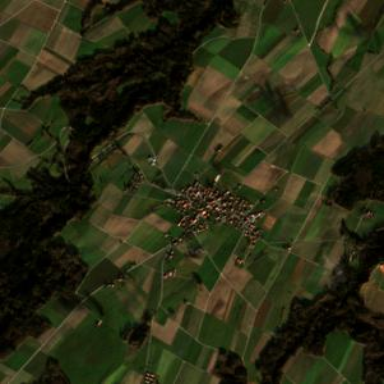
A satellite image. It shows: Picturesque farmland scene.